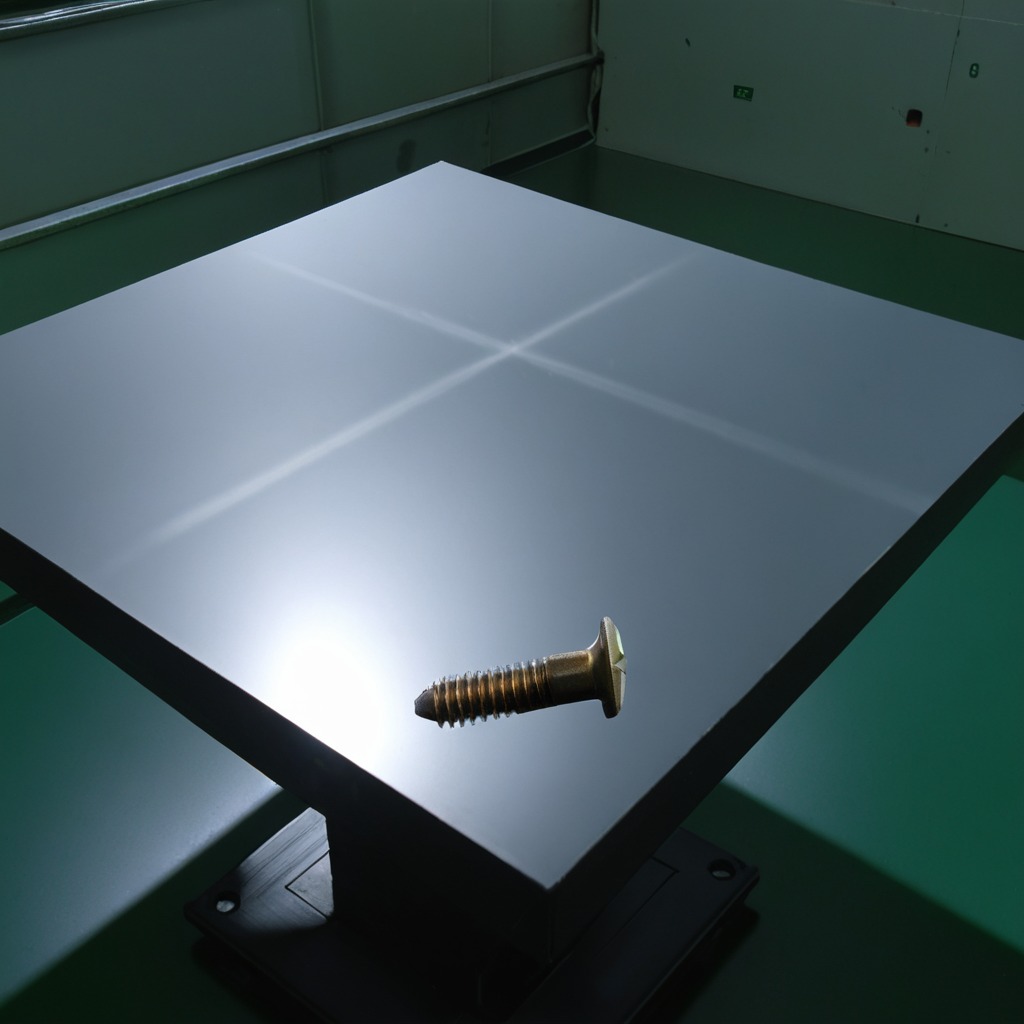
A metal screw lying on a clean empty table in a railway signal maintenance room lit by harsh overhead fluorescents photorealistic surface textures crisp shadows high dynamic range